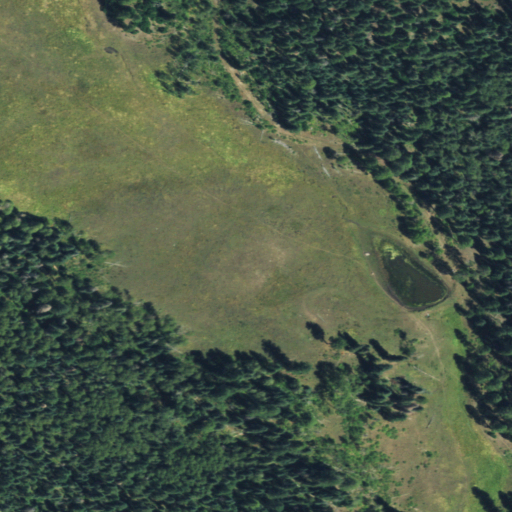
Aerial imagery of plain(s) in Colorado named Laughlin Park containing mixed forest, evergreen forest, herbaceous wetlands, woody wetlands, deciduous forest, shrub, and grassland